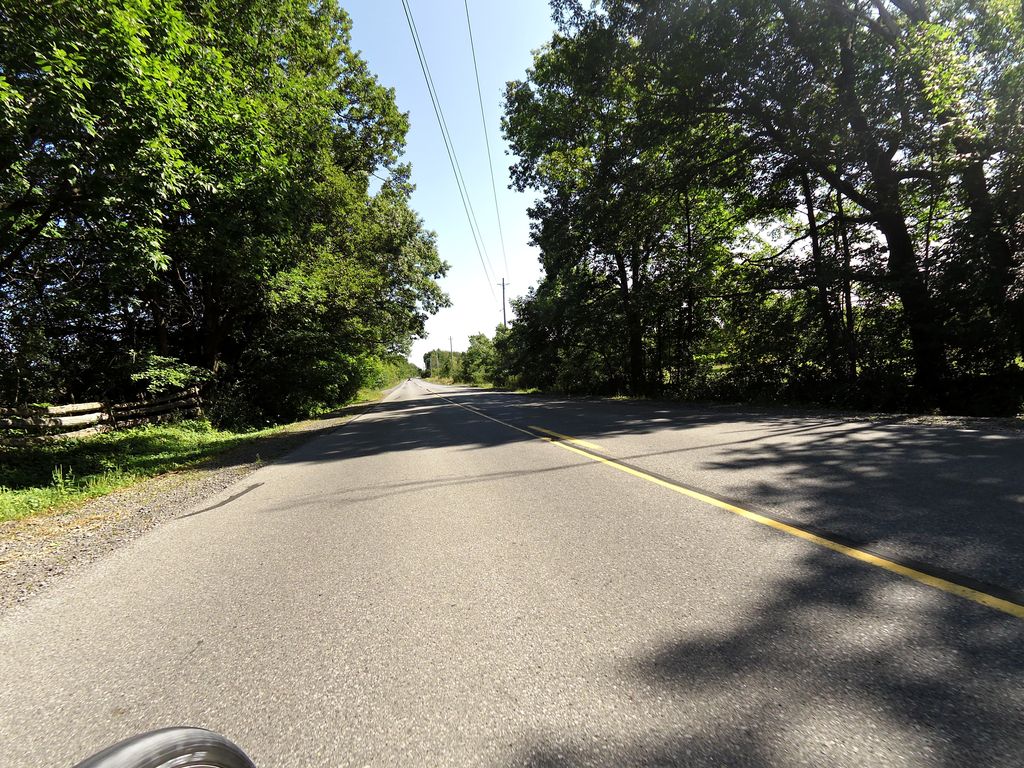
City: ottawa-gatineau